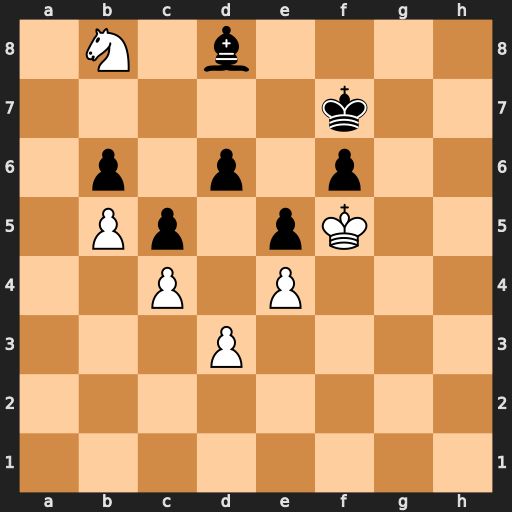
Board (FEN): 1N1b4/5k2/1p1p1p2/1Pp1pK2/2P1P3/3P4/8/8
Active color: w
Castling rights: -
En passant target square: -
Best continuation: Nd7 Bc7 Nxf6